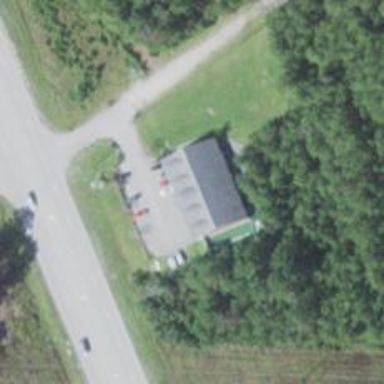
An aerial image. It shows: Veterinary facility.